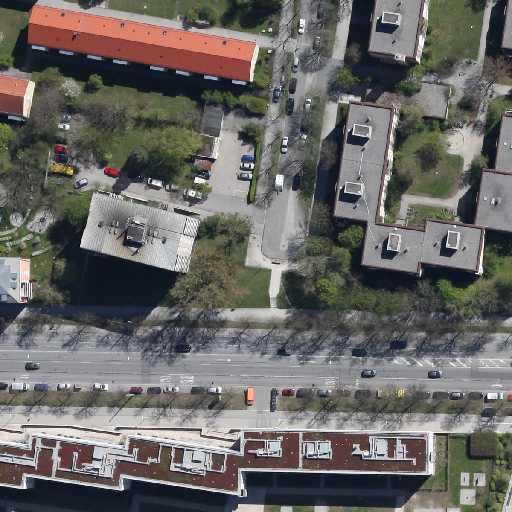
Referring expression: van